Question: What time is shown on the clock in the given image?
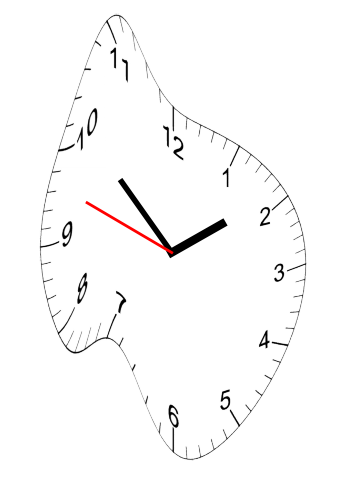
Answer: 01:51:48